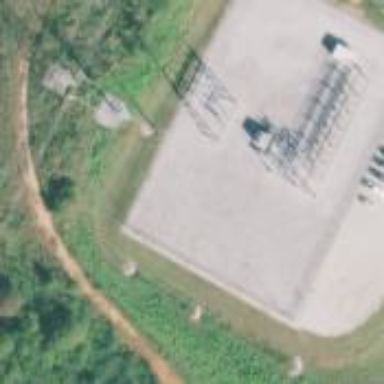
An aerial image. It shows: Distribution level power substation enclosed by fence.